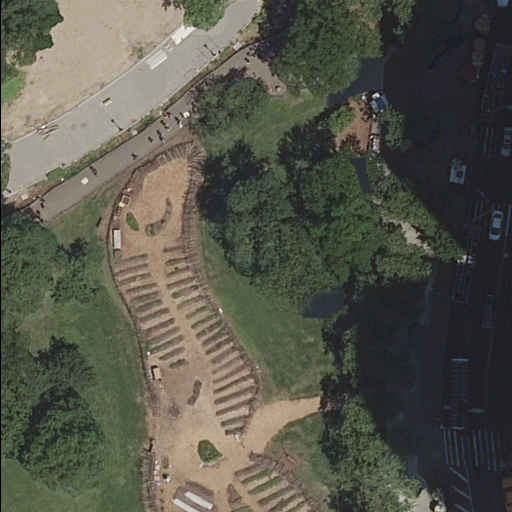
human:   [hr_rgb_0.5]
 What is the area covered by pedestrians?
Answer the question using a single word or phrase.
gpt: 10131m2

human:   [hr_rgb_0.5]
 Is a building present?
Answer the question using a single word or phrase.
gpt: no

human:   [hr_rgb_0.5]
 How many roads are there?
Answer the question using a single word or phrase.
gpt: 7

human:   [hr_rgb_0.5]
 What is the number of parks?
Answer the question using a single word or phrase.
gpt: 5

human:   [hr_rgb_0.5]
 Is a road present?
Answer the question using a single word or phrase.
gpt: yes

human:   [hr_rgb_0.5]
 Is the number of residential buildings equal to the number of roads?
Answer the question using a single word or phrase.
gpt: no

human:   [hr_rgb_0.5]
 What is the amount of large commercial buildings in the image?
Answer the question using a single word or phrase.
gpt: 0

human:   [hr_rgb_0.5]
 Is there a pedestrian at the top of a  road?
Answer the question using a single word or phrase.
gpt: yes

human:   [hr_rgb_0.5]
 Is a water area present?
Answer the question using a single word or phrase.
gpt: no

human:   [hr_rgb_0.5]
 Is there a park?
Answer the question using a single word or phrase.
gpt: yes

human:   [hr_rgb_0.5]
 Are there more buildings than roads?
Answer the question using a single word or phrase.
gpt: no

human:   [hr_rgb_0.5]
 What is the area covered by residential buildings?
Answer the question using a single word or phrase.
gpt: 0m2

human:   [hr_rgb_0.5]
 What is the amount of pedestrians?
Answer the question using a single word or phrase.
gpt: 3

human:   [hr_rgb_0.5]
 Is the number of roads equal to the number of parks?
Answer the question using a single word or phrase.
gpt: no

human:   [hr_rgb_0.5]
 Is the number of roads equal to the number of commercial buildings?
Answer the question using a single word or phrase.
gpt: no

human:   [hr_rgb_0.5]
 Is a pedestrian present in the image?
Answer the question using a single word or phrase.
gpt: yes

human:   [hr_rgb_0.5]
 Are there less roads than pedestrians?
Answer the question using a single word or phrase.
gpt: no

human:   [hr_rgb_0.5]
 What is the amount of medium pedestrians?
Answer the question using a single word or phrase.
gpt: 0

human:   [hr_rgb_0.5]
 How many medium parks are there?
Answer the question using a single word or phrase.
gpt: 1

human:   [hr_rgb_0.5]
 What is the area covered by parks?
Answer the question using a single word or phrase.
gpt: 10648m2

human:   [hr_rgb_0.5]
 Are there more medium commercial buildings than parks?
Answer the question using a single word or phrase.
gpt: no

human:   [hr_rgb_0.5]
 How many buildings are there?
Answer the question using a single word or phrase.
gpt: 0

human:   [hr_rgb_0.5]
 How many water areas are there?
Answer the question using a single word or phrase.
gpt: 0

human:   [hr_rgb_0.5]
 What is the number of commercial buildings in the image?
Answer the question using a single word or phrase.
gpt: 0

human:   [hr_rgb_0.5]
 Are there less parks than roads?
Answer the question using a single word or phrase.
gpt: yes

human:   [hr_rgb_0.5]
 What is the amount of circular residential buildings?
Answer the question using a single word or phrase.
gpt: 0

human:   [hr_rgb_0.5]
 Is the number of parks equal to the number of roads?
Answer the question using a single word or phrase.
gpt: no

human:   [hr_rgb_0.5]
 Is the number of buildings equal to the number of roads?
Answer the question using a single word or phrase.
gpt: no

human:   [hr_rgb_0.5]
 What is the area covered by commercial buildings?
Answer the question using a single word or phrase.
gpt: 0m2

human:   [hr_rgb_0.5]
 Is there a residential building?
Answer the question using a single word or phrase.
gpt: no

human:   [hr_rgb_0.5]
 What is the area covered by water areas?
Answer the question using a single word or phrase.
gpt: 0m2

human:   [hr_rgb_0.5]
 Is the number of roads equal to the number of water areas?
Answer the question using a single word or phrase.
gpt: no

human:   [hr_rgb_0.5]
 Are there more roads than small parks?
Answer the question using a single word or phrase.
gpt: yes

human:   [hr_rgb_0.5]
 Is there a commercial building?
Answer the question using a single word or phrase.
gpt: no

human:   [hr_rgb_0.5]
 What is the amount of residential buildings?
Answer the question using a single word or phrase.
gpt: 0

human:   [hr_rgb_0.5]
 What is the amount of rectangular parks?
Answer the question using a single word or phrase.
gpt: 1

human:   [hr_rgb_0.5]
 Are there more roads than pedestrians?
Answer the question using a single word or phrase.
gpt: yes

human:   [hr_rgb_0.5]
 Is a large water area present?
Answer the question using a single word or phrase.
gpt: no

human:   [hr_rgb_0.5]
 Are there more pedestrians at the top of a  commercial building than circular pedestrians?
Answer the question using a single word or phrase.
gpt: no

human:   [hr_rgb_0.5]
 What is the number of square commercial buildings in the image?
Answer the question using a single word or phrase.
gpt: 0

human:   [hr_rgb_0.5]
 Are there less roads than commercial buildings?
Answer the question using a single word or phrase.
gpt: no

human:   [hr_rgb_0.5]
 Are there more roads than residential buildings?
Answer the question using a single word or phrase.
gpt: yes

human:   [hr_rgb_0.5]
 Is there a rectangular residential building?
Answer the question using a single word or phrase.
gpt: no

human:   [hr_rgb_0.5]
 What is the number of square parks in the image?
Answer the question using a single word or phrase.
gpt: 0

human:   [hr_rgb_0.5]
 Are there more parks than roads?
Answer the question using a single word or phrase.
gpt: no

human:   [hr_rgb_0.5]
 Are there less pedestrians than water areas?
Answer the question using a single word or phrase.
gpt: no

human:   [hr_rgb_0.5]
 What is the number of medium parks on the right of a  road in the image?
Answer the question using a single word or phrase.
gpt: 1

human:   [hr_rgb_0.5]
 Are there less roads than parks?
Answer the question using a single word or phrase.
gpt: no

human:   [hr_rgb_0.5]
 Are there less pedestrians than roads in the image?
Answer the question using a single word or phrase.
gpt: yes

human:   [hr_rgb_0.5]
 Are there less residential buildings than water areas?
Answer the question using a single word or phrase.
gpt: no

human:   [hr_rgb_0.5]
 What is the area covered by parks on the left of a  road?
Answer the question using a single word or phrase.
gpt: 2059m2

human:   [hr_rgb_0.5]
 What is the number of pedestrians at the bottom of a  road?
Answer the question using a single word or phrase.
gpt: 2

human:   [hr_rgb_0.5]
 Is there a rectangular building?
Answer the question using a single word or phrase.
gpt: no

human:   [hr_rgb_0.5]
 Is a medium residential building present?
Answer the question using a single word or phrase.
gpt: no

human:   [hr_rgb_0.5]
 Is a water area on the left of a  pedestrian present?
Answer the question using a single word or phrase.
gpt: no

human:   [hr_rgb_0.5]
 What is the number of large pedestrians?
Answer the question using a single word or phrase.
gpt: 3

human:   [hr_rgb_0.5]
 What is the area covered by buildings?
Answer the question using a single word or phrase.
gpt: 0m2

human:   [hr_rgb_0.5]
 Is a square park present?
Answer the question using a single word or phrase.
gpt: no

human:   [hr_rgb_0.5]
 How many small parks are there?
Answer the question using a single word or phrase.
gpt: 0

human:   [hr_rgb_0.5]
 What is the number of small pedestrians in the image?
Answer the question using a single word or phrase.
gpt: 0

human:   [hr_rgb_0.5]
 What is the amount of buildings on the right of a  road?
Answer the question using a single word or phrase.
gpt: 0

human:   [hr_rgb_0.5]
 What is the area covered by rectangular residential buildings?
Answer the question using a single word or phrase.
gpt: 0m2

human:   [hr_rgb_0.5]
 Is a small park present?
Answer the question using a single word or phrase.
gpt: no

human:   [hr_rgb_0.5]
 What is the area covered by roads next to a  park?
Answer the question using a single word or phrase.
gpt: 0m2